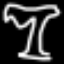
Label: palm tree